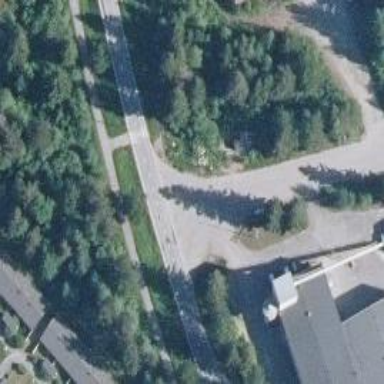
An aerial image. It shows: Cycleway with asphalt surface and zebra crossing. The crossing markings are also zebra.